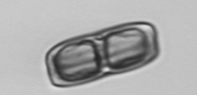
Label: Ephemera